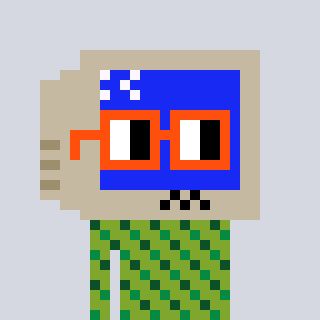
a pixel art character with square orange glasses, a old monitor-shaped head and a slimegreen-colored body on a cool background